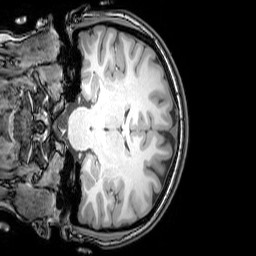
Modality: T1w
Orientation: coronal
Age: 20
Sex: female
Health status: healthy
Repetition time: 0.081 s
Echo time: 0.037 s